Question: I am running a very simple exercise where I have a list of people's names that have been already reconciled via freebase, from within Open Refine.
The Github repository for Open Refine clearly indicates that fetching Properties against a reconciled Freebase Type is still a "To Do" project, but apparently, fetching text blurbs is possible..
> Starting from your reconciled column, use "Add column from Freebase"
and use the "Add a property" field at the top to add
/common/topic/article. - using the new column, select "Add a column by
fetching a URL" and construct the URL as follows:
"<URL>"+value - You'll end up with
another new column containing the text of all the blurbs
I don't have an option "Add column from Freebase".

Am I missing something? Thank you very much for your help.
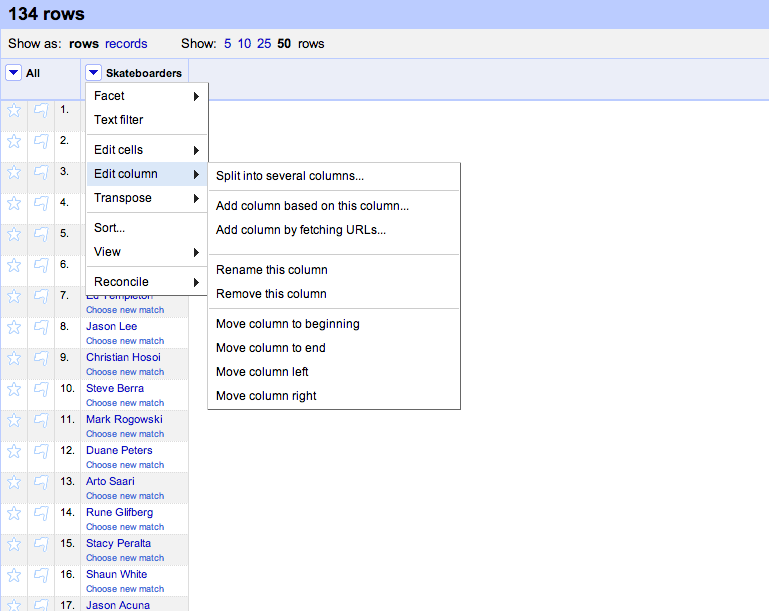
Answer: That's presumably OpenRefine 2.6 since the production release isn't out yet [emphasis added].
If is missing, something is wrong (ie it's a bug). Please file a bug report on <URL> with information on what operating system you're using. The documentation that you quoted is also out of date. Please also file a bug report for it with the location you found it.
Sorry about the problem! We'll have a look as soon as we've got the information from the bug report(s).